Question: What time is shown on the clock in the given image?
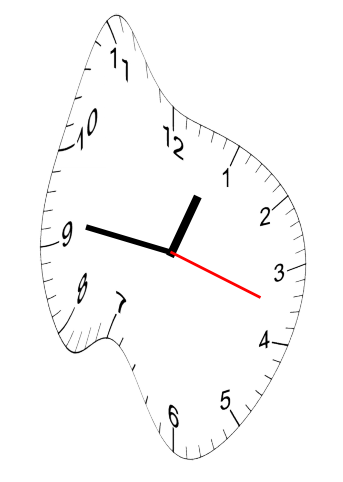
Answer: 12:46:18